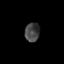
Tissue: prostate
Cell type: T cells
Senescence score: 0.2914
Nuclear area (px): 273
Mean DAPI intensity: 67.656